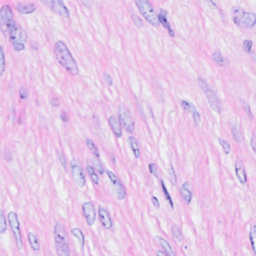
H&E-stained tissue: Breast